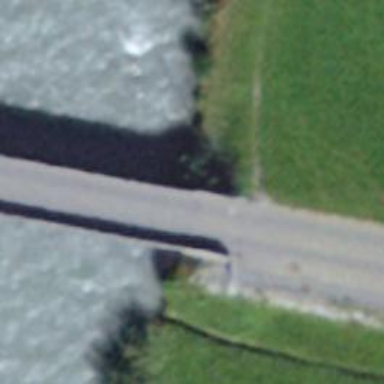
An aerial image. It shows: Tertiary road with asphalt surface that goes over bridge.